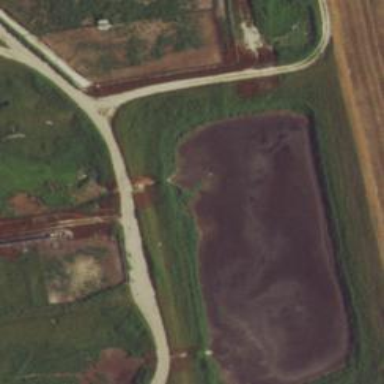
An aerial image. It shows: Drainage pond formed by natural water.